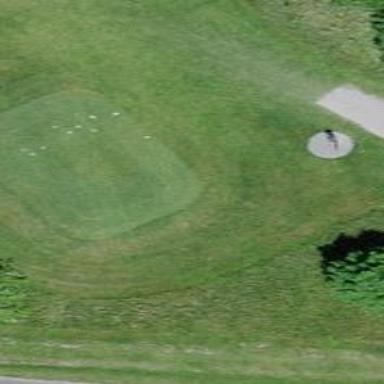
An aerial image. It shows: Golf tee on grassy land.